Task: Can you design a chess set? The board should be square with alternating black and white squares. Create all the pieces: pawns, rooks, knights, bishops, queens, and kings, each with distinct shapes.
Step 1919:
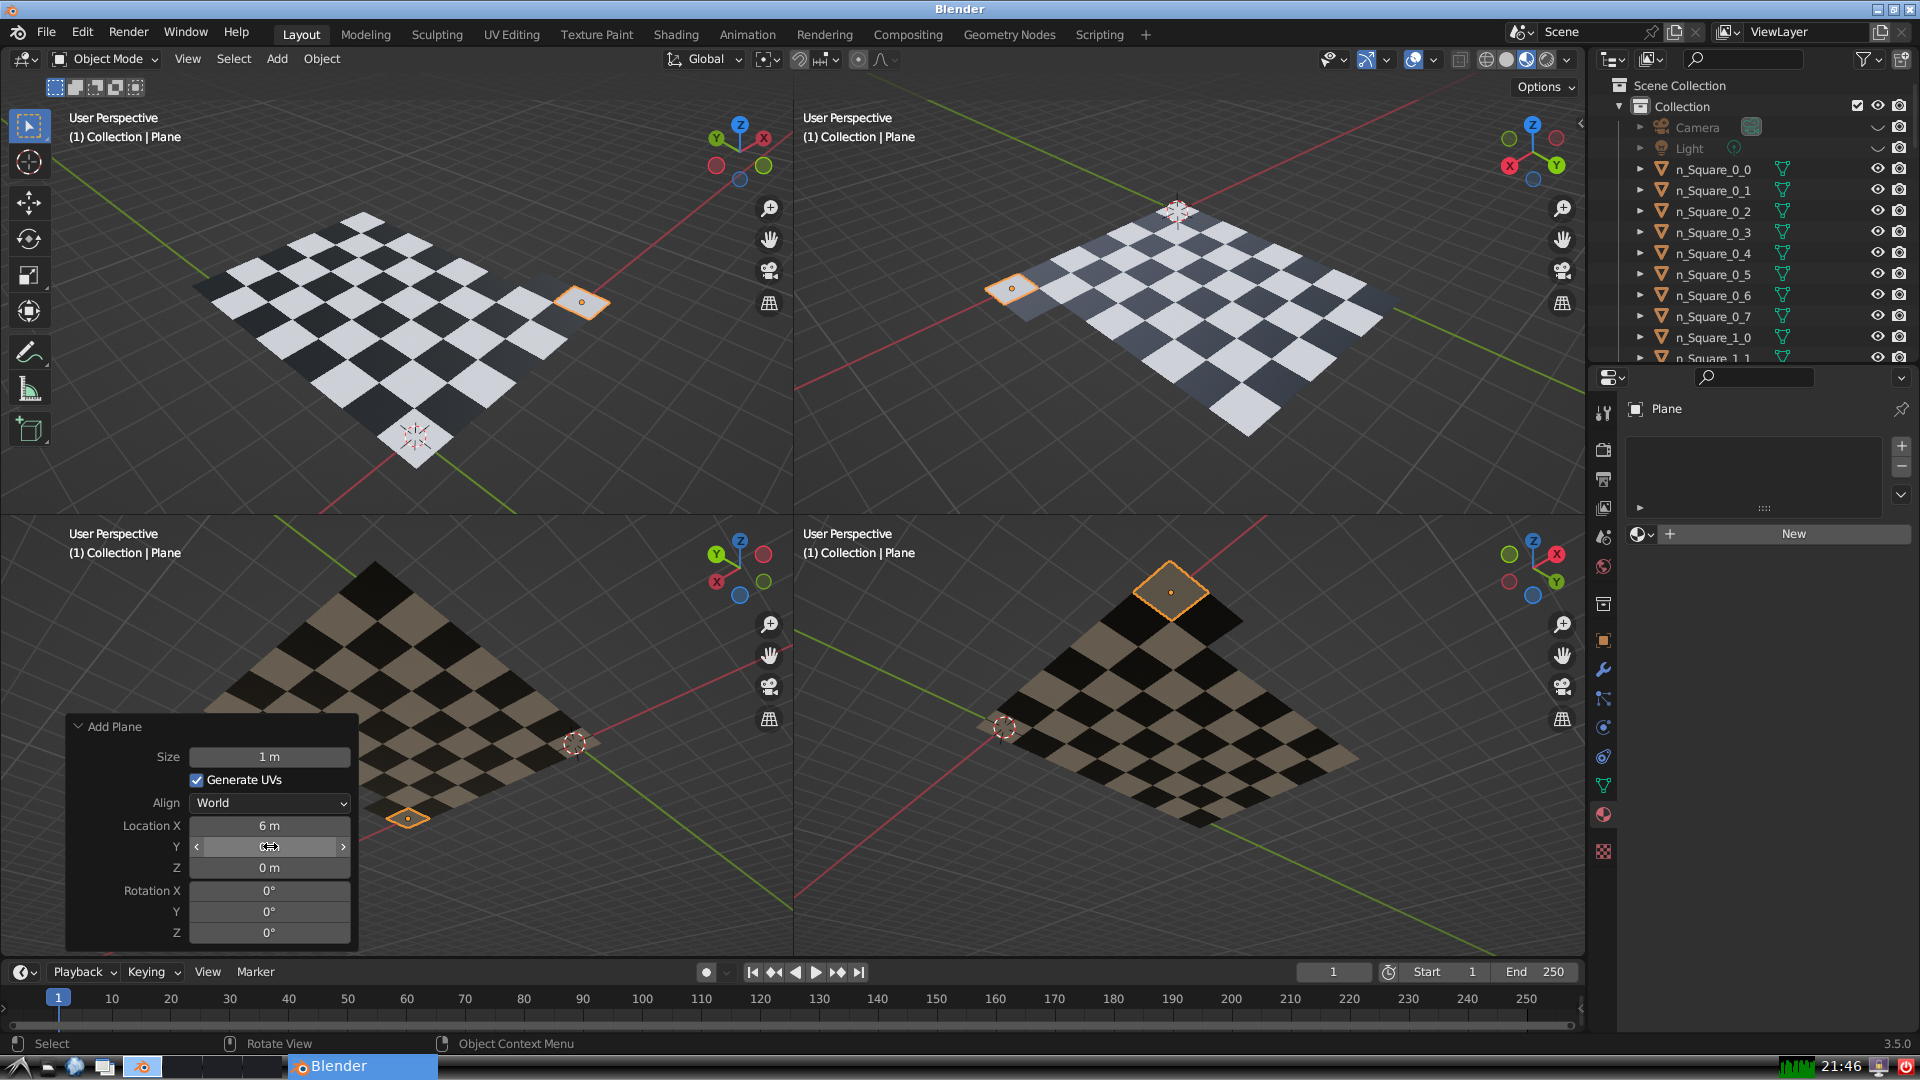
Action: click: no